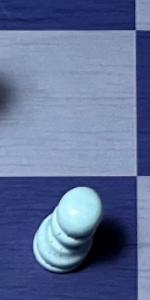
Label: Pawn_White